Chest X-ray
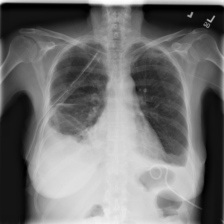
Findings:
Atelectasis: positive
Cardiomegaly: negative
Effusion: positive
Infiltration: positive
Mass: negative
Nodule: negative
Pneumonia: negative
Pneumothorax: negative
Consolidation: negative
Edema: negative
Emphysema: negative
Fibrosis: negative
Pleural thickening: positive
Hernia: negative